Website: lowes
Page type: cart
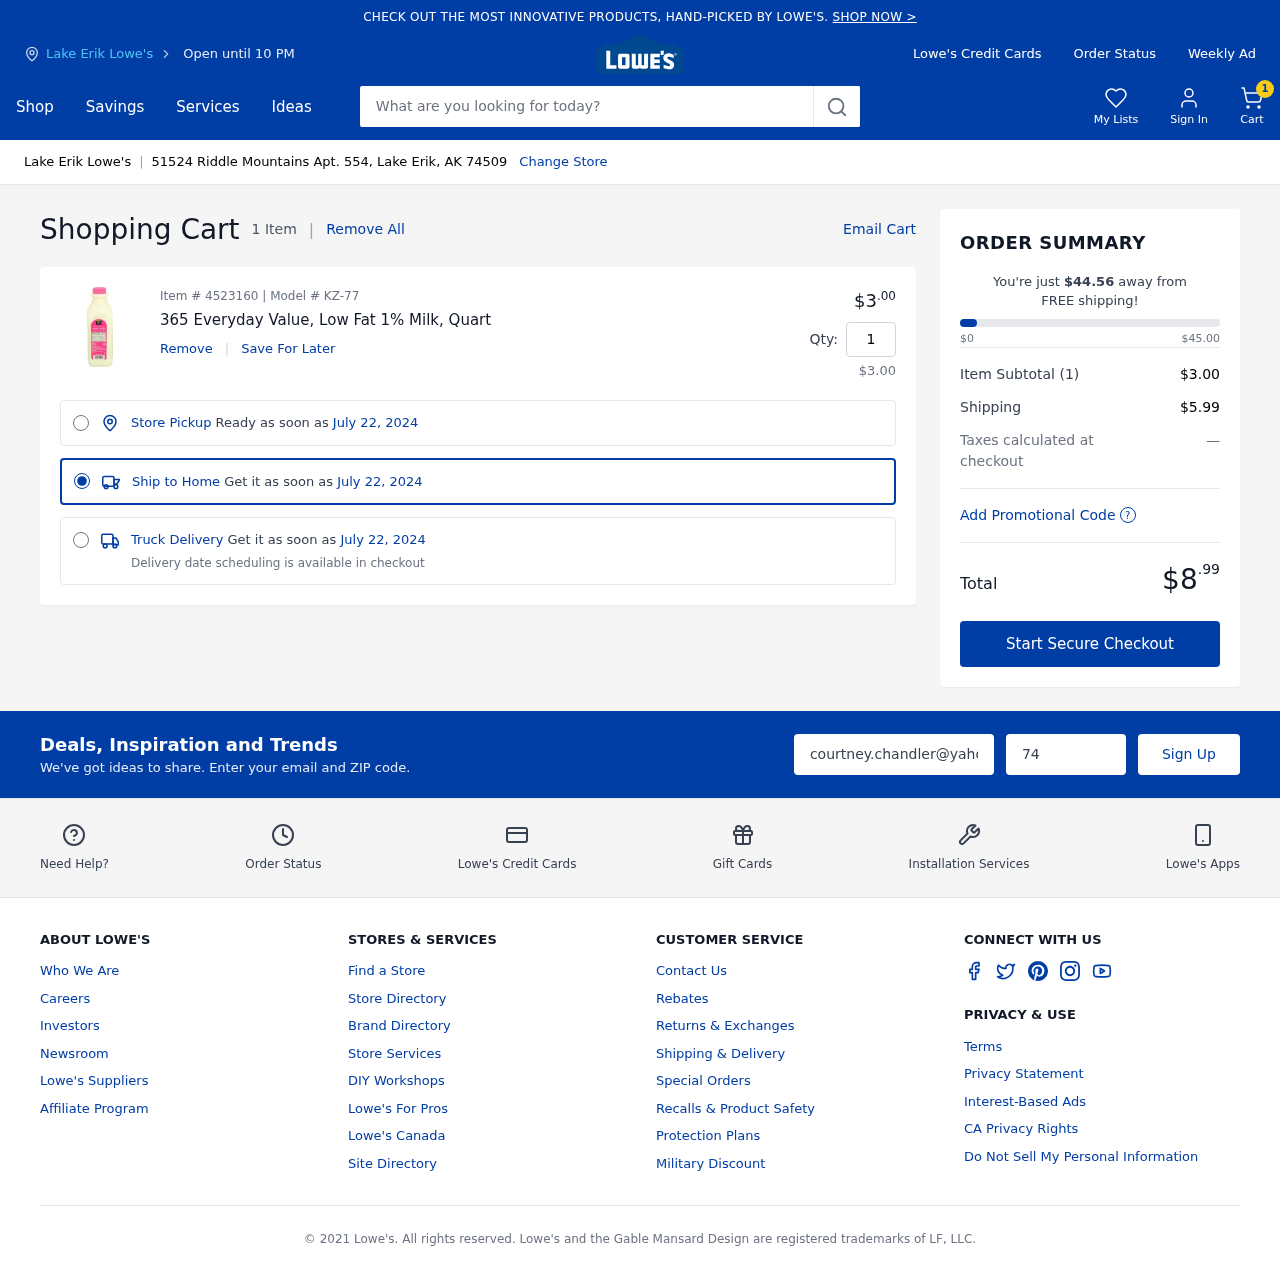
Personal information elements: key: PII_CITY
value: Lake Erik Lowe's
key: PII_EMAIL
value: courtney.chandler@yahoo.com
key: PII_POSTCODE
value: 74509
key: PII_STREET
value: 51524 Riddle Mountains Apt. 554
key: PII_CITY_STATE_ZIP
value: Lake Erik, AK 74509
Product elements: key: PRODUCT1_NAME
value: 365 Everyday Value, Low Fat 1% Milk, Quart
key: PRODUCT1_PRICE
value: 3
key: PRODUCT1_QUANTITY
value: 1
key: PRODUCT1_SUBTOTAL
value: $3.00
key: PRODUCT_ITEM_NUMBER
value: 4523160
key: PRODUCT_MODEL_NUMBER
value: KZ-77
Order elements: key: ORDER_NUM_ITEMS
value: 1
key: ORDER_NUM_ITEMS
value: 1 Item
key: ORDER_DELIVERY_DATE
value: July 22, 2024
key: ORDER_SUBTOTAL
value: $3.00
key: ORDER_SHIPPING_COST
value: $5.99
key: ORDER_TOTAL
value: $8.99
Search elements: key: HEADER_SEARCH
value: What are you looking for today?